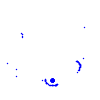
Particle: electron